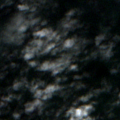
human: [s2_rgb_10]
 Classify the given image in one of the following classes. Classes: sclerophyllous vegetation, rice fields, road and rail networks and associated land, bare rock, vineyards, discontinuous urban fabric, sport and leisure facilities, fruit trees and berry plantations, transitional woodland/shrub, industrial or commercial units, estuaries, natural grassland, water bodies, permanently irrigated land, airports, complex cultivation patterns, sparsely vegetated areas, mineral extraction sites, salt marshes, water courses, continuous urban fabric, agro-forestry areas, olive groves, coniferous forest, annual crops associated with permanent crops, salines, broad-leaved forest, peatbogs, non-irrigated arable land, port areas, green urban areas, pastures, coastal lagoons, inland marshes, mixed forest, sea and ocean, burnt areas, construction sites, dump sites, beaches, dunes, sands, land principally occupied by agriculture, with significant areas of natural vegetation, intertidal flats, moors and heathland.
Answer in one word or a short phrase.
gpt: sea and ocean